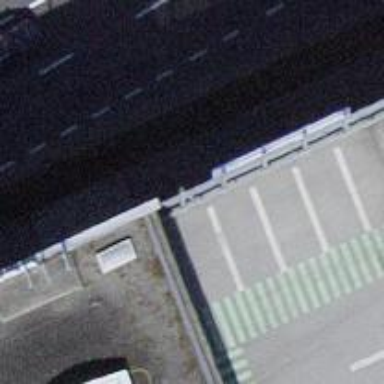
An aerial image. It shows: Bicycle parking facility.